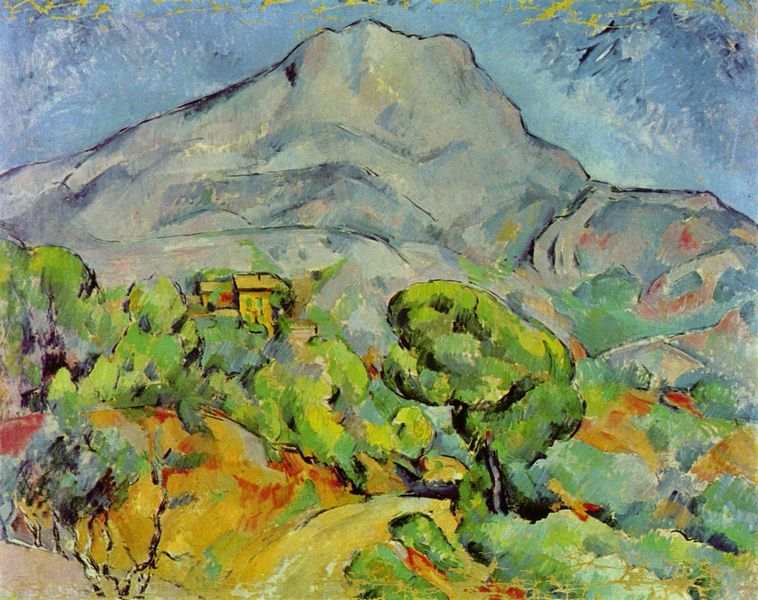
Titel: Straße an der Montagne Sainte-Victoire
Künstler: Paul Cézanne
Standort: Sankt Petersburg
Institution: Eremitage
Schlagwörter: baum, berg, blau, felsen, gemälde, gestein, himmel, wolken, baumstämme, bäume, cezanne, gelb, grün, impressionismus, landschaft, ocker, stadt, äste, braun, bunt, fenster, frankreich, grau, hell, licht, orange, pastell, strasse, weiss, zeichnung, blick, dach, haus, rot, weg, wiese, wolke, expressionismus, malerei, stein, öl, baumstamm, birke, feld, felder, ferne, horizont, häuser, hügel, natur, strauch, weite, zweige, gebüsch, hütte, pastos, pfad, sonne, sträucher, wege, pflanzen, rosa, wald, sommer, ort, moderne, berge, farben, fels, fläche, gebirge, gipfel, hang, dorf, farbe, formen, lila, vegetation, hof, stämme, impressionistisch, stimmung, ölfarbe, baumkrone, striche, panorama, provence, alpen, kunst, pinselduktus, fleck, gewächse, sonnenschein, bizarr, siedlung, paul cézanne, pinselstriche, seurat, baüme, matisse, kandinsky, farbigkeit, baumgrenze, bergmassiv, montagne, ror, expressionist, mont st. michel, michel, tache, mont, olivenbäume, gelg, france, zugspitze, victoire, empfindung, schwirren, touche, mont st michel, gestin, mont sainte-victoire, mont st-vincent, mont-st-victoire, wenig farbe, rot geln grün